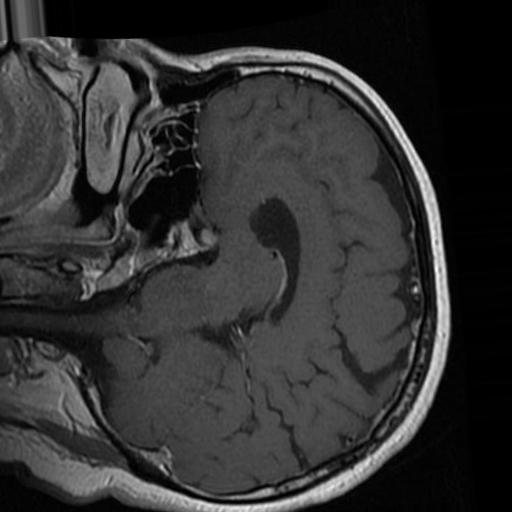
Label: brain_tumor